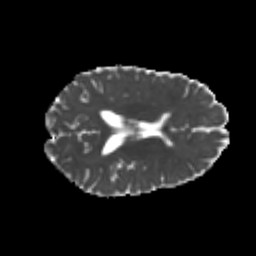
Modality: MD
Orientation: axial
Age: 21
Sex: female
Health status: healthy
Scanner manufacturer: philips
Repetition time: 7.389 s
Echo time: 0.08599 s